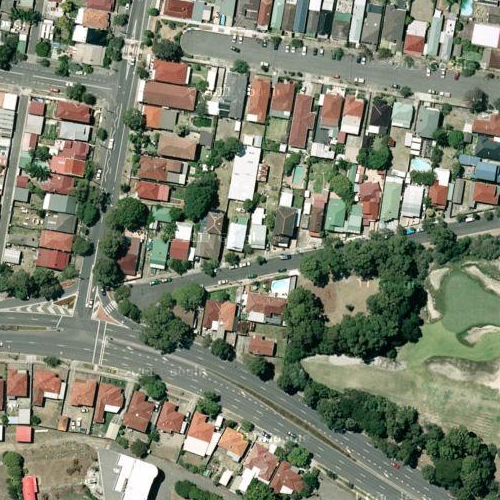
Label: sydney